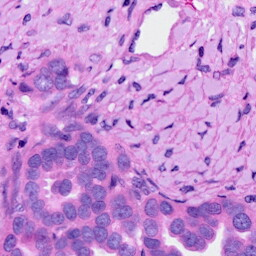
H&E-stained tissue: Ovarian